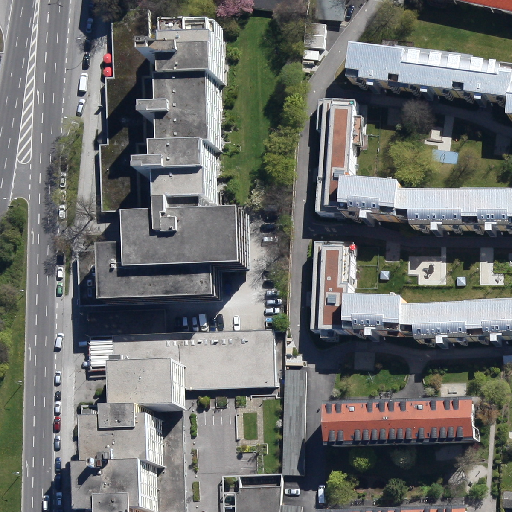
Referring expression: light-duty vehicle in the parking area